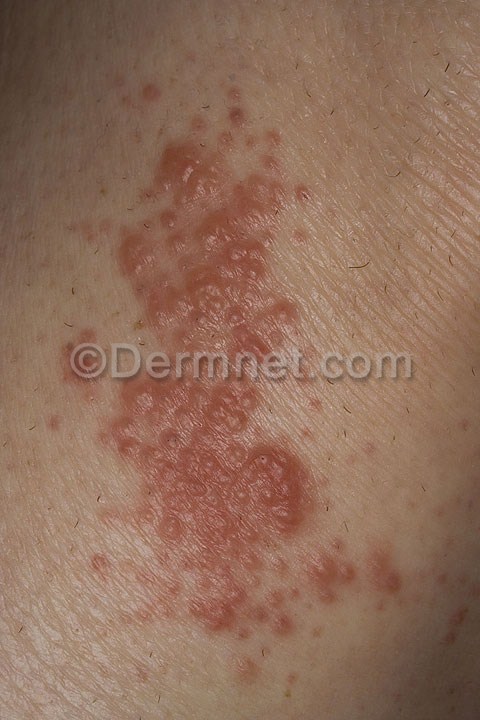
Disease: Poison Ivy Photos and other Contact Dermatitis